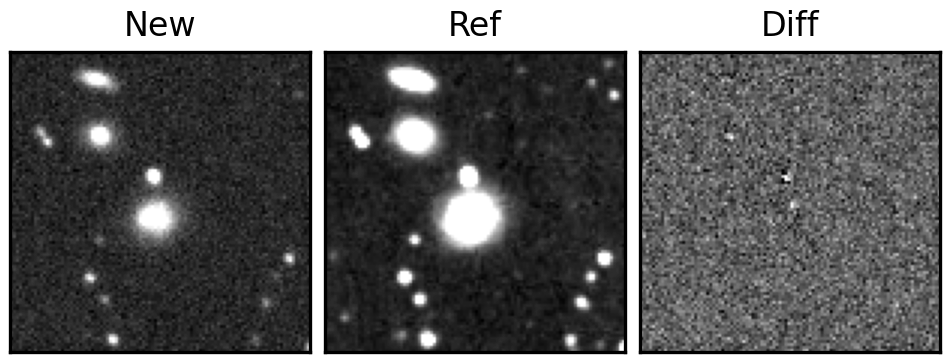
Label: real